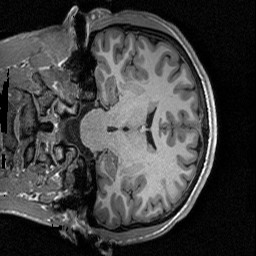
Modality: T1w
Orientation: coronal